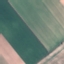
Label: AnnualCrop